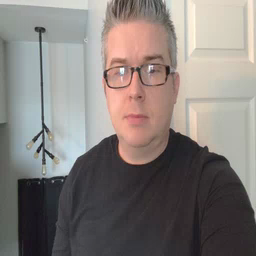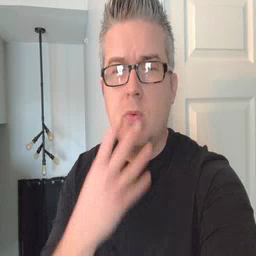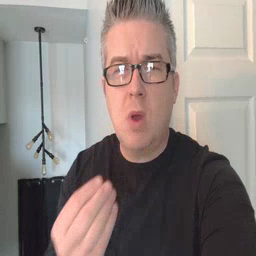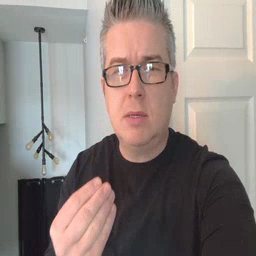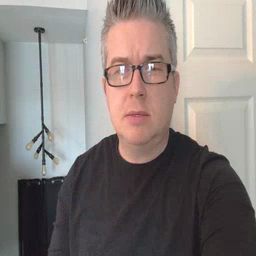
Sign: wet